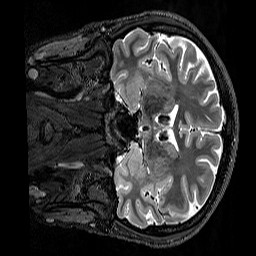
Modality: T2w
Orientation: coronal
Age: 26
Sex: male
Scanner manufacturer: siemens
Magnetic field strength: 3 T
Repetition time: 3.2 s
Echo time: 0.728 s